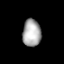
Tissue: lung
Cell type: Endothelial cells
Senescence score: 0.5886
Nuclear area (px): 493
Mean DAPI intensity: 169.446